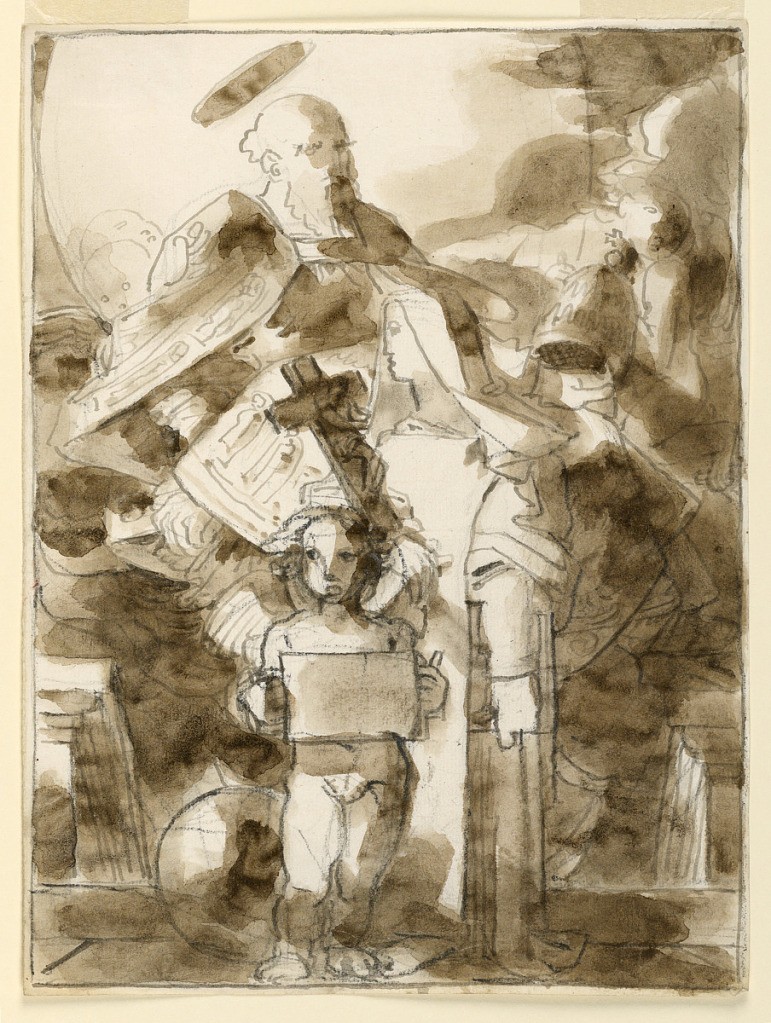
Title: A Cleric with Halo, Nun in Habit, and Small Angel
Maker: Fortunato Duranti, Italian, 1787 - 1863
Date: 1820–1850
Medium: Pen and ink, brush and sepia wash, graphite on paper
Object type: Drawing
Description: A Cleric with Halo, Nun in Habit, and Small Angel.